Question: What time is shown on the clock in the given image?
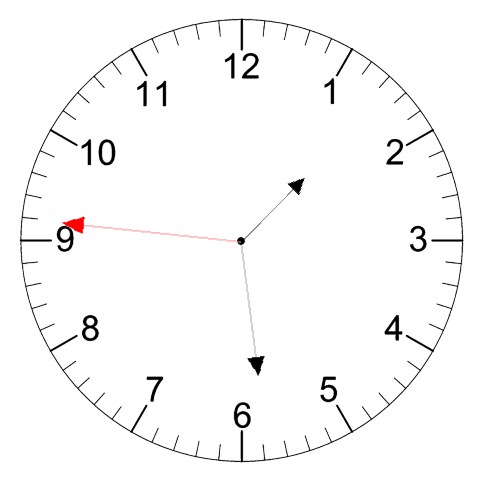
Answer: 01:28:46